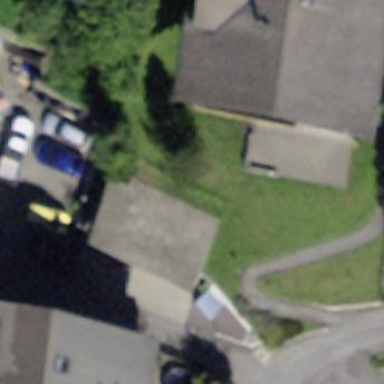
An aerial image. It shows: View of roof of building.